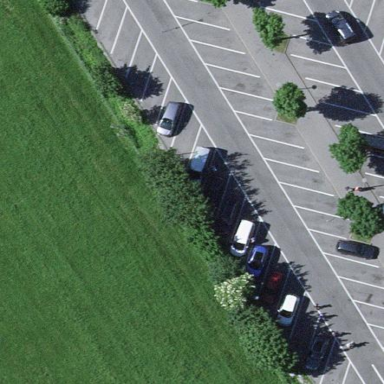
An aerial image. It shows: Parking area with surface.